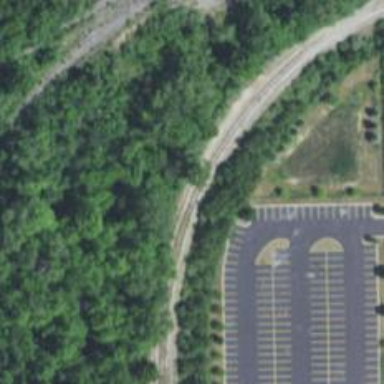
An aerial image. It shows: Rail spur service.